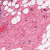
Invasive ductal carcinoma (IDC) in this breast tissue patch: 0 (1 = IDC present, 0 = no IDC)